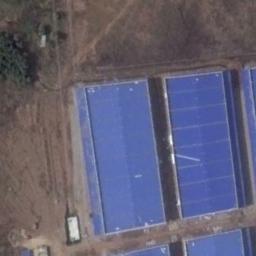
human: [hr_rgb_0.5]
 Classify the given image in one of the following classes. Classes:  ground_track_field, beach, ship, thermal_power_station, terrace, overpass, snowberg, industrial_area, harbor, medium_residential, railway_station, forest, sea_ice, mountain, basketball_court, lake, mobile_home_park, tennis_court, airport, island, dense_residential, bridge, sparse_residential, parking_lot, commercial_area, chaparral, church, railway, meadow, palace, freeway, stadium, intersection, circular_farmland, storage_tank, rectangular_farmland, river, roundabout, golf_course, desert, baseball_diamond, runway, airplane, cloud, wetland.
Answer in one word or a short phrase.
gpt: industrial_area